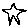
Label: star